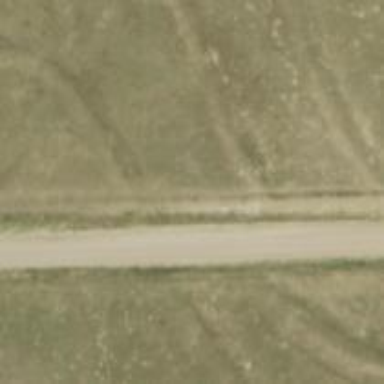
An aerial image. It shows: Unclassified road.